Question: I have been trying to get the description for the parent menu item to show up to the right of the drop-down menu.
Like this:

But I cannot get the description to show up there at all. I have followed several tuts on this, including: <URL> that seems to have the same code as the other 5 or so I've seen.
I tried using the '$item->description' but I'm not sure where that get's populated in the walker class. I tried just reformatting the output, but to no avail.
Here is what I have:
'''
class My_Walker_Nav_Menu extends Walker_Nav_Menu {
function start_lvl(&$output, $depth, $item) {
$indent = str_repeat(" ", $depth);
$output .= "
$indent<section class="sub-menu col-12"><div class="nav-info col-8 right"><p>". $item->description ."</p></div>";
$output .= "
$indent<ul class="sub-menu-list col-4">
";
}
}
'''
Everything works fine except there is no description where it says '$item->description'. I know there is a description set in wordpress, but it's not showing up.
What I need to know, I think, is where I pull the description from. The walker works, but the only think not showing up is the description.
Thanks in advance.
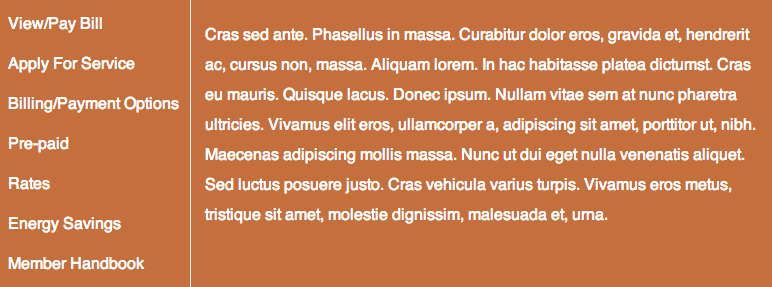
Answer: Using a combination of guesswork, and research, I've found the answer!
Using the tutorial I was looking at previously, I realized I needed to use separate methods in the class in order to add the description AND give the sub-menu 'ul' a custom class.
Here is the part that adds the description where it's needed, before the sub-menu.
'''
class My_Walker_Nav_Menu extends Walker_Nav_Menu {
function start_el(&$output, $item, $depth, $args) {
global $wp_query;
$indent = ( $depth ) ? str_repeat( " ", $depth ) : '';
$output .= $indent . '<li id="menu-item-'. $item->ID . '"' . $value . $class_names .'>';
$attributes = ! empty( $item->attr_title ) ? ' title="' . esc_attr( $item->attr_title ) .'"' : '';
$attributes .= ! empty( $item->target ) ? ' target="' . esc_attr( $item->target ) .'"' : '';
$attributes .= ! empty( $item->xfn ) ? ' rel="' . esc_attr( $item->xfn ) .'"' : '';
$attributes .= ! empty( $item->url ) ? ' href="' . esc_attr( $item->url ) .'"' : '';
$item_output .= $args->before;
$item_output .= '<a'. $attributes .'>';
$item_output .= $args->link_before . apply_filters( 'the_title', $item->title, $item->ID ) . $args->link_after;
$item_output .= '</a>';
$item_output .= "
$indent<section class="sub-menu col-12"><div class="nav-info col-8 right"><p>" . $item->description . "</p></div>
";
$item_output .= $args->after;
$output .= apply_filters( 'walker_nav_menu_start_el', $item_output, $item, $depth, $args );
}
'''
Afterwards, I used this method to give the sub-menu my custom class.
'''
function start_lvl(&$output, $depth) {
$indent = str_repeat(" ", $depth);
$output .= "
$indent<ul class="sub-menu-list col-4">";
}
'''
The problem was now that the formatting was off. An extra 'div' kept showing up, and I realized I was never closing the 'section' element, that would have normally been closed when used in the 'start_lvl' method. Since it was in the 'start_el' method it was not closing. So, I added this at the end to make sure both the 'ul' and 'section' would close properly.
'''
function end_lvl(&$output, $depth) {
$indent = str_repeat(" ", $depth);
$output .= "
$indent</ul></section>";
}
}
'''
Now the description shows up as desired. Thank you to @Iliya Reyzis for your input. While it did not directly help me, I appreciate you attempting to help me.